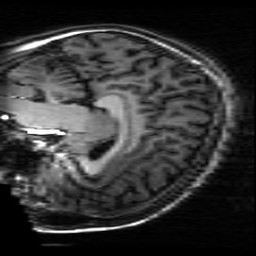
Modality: T1w
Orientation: sagittal
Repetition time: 0.008948 s
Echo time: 0.001784 s